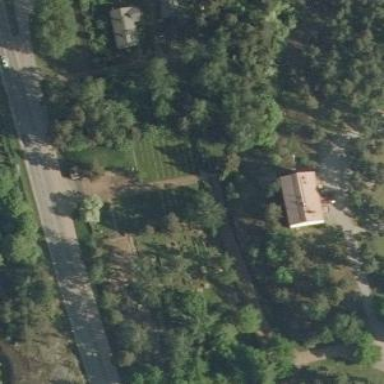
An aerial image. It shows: Cemetery.